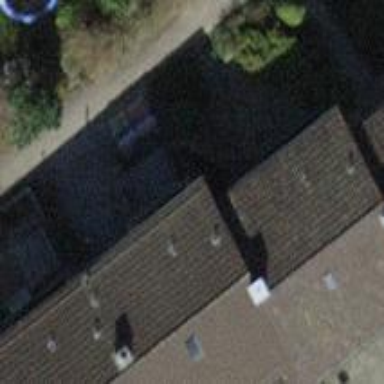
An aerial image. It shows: House with tiled roof.